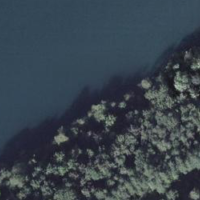
EUNIS habitat code: 14
Species observed at this site:
Lysimachia nummularia
Asplenium scolopendrium